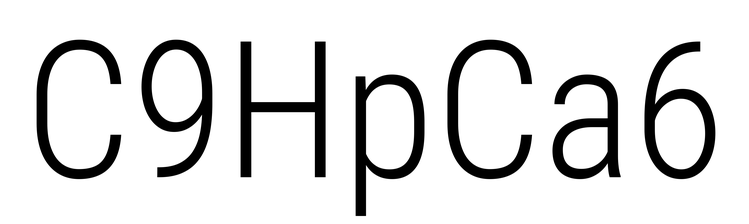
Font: Roboto_Condensed_Light